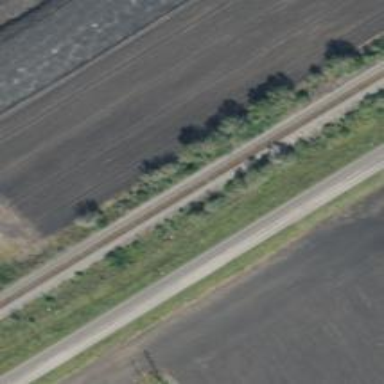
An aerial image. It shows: Railway track.